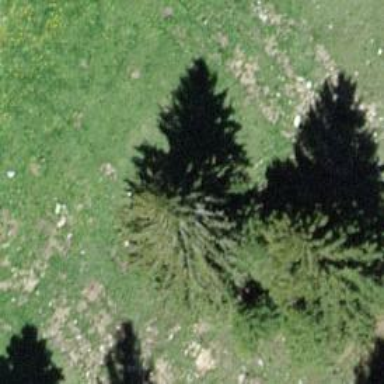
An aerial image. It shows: Needle-leaved tree in nature.